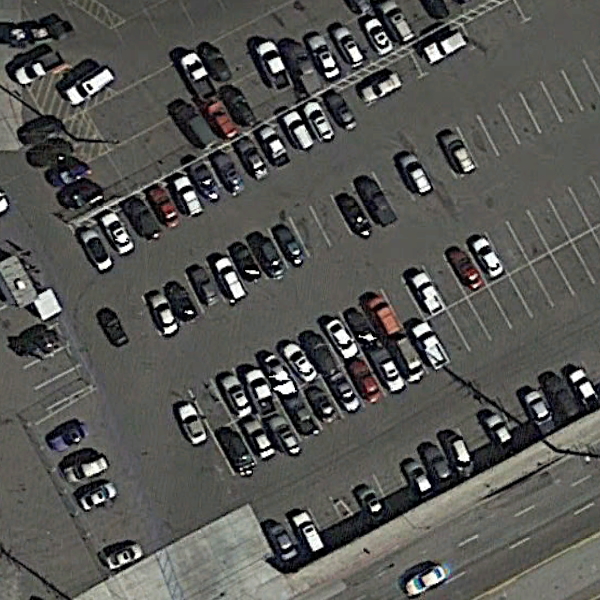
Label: Parking